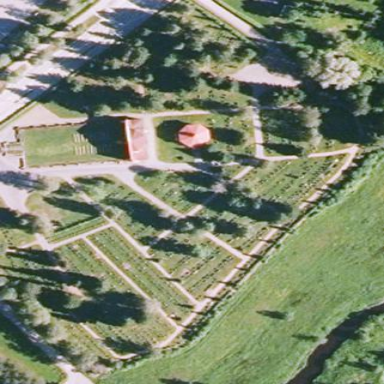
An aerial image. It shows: Cemetery.